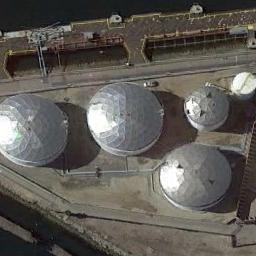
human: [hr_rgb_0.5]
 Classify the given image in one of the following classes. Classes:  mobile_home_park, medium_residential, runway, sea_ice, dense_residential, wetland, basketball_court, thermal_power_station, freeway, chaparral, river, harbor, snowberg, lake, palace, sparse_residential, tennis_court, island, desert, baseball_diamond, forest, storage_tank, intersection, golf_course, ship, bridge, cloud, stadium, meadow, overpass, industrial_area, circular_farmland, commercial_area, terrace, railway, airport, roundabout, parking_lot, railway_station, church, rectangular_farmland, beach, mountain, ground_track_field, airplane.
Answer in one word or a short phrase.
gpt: storage_tank